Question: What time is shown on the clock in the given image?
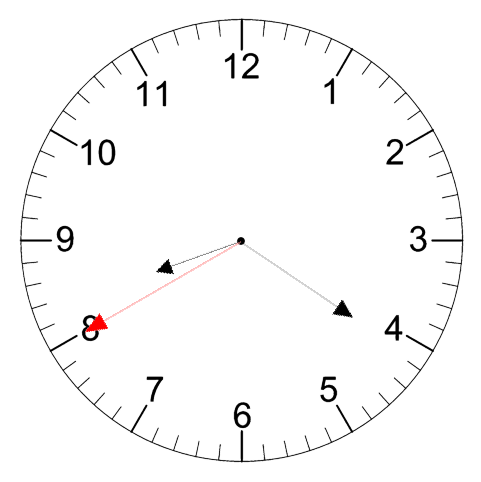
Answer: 08:20:40